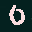
Label: 0